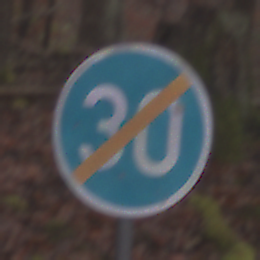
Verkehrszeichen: EndeMindestgeschwindigkeit
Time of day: Midday
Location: Outdoor (Nature)
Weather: Overcast
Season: Autumn
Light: Natural